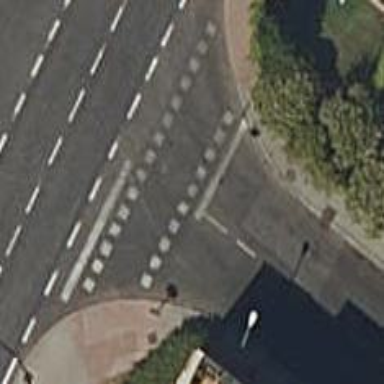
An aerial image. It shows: Road crossing with traffic signals.